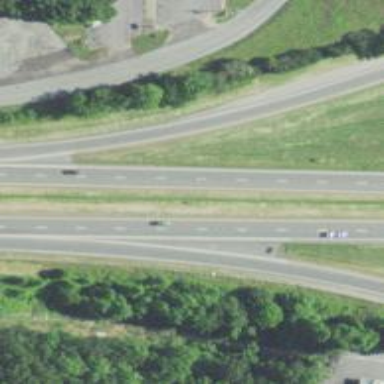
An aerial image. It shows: Motorway.